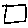
Label: square